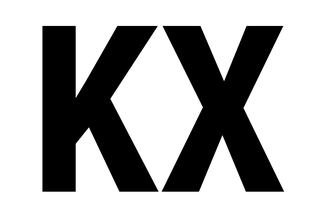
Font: Roboto_Condensed_Bold